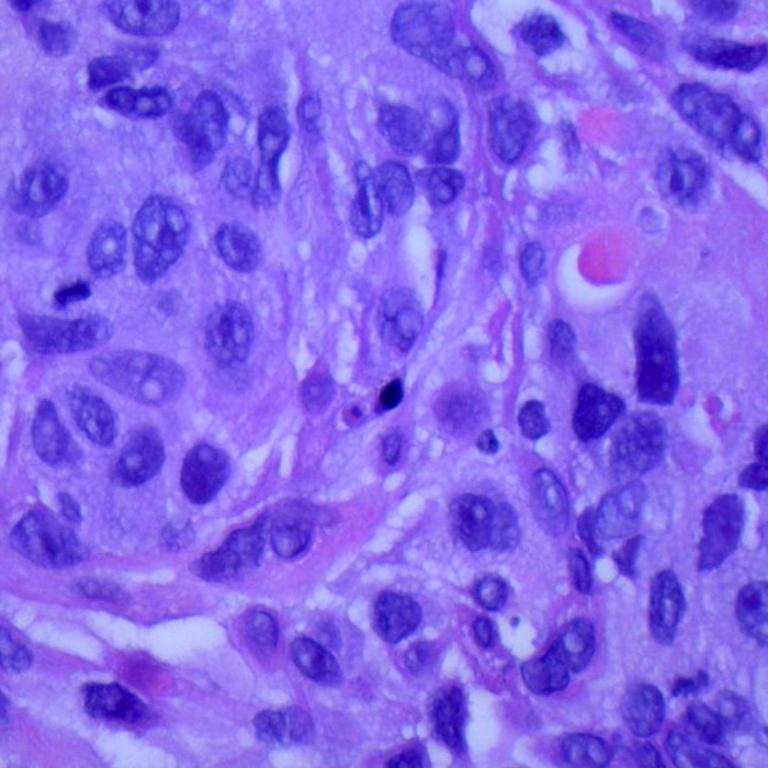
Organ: lung
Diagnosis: squamous carcinomas